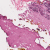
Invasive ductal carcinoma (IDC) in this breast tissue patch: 0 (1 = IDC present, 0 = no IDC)